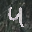
Label: 4